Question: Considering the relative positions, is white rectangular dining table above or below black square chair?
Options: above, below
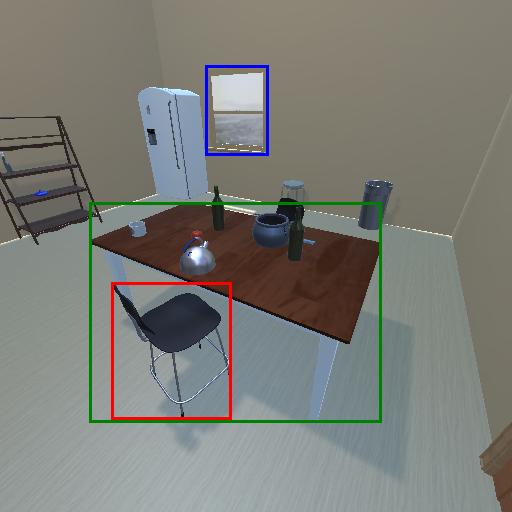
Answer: above